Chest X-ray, PA view. Patient: 54 years old, sex F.
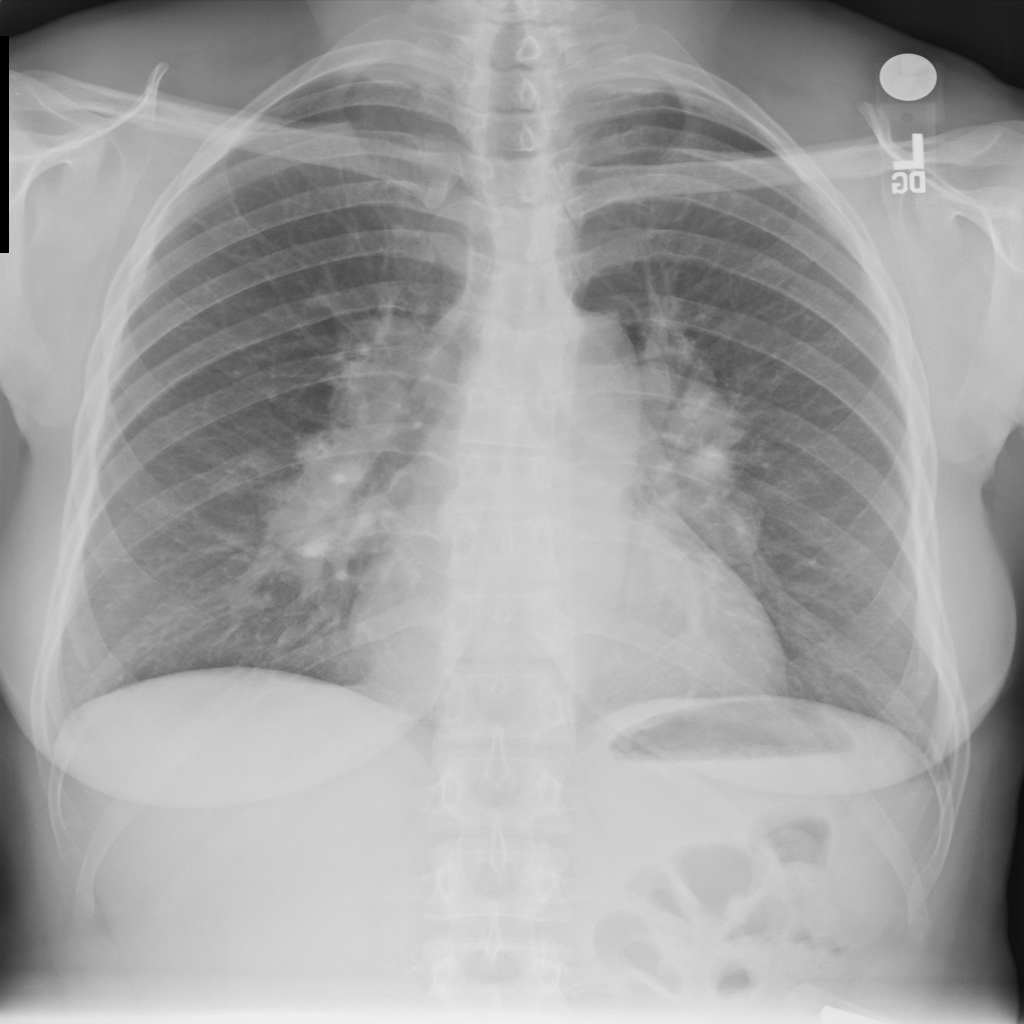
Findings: No Finding